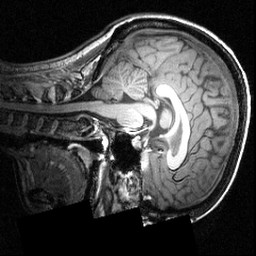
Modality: T1w
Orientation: sagittal
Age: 20
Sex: female
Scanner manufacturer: siemens
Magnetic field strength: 3.951 T
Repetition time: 1.5 s
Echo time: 0.00335 s